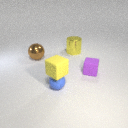
small purple rubber cube to the right of large brown metal sphere